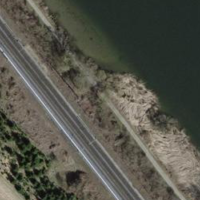
EUNIS habitat code: 57
Species observed at this site:
Humulus lupulus
Filipendula ulmaria